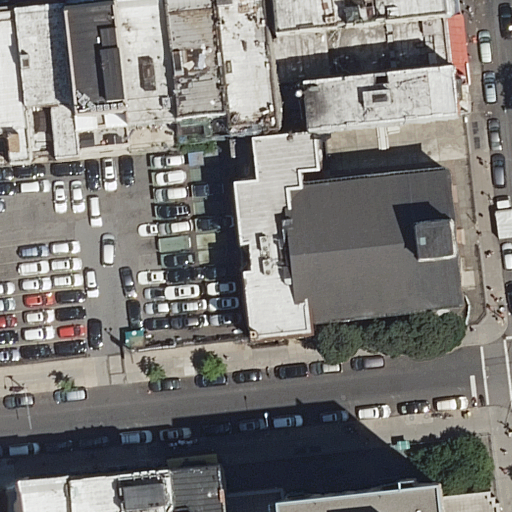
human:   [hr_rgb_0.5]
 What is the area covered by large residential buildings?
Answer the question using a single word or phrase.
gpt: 0m2

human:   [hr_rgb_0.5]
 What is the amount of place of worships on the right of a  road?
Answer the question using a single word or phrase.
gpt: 1

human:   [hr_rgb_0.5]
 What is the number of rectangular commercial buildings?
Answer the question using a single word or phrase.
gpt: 0

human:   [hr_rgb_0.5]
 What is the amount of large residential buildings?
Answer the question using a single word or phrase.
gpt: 0

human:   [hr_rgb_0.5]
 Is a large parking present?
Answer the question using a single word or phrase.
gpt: yes

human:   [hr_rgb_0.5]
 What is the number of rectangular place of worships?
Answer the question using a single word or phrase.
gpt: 0

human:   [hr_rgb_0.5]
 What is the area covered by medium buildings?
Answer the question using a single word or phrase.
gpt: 3869m2

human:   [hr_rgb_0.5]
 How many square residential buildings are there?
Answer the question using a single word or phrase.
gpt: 0

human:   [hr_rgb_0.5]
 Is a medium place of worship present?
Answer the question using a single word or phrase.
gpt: no

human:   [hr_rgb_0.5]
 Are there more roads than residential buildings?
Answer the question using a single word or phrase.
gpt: no

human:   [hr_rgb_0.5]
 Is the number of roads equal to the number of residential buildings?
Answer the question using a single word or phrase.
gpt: no

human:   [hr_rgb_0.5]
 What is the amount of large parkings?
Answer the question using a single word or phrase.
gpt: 1

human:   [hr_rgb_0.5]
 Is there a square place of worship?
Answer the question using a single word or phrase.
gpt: no

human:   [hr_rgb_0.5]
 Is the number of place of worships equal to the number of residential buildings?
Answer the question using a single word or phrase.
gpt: no

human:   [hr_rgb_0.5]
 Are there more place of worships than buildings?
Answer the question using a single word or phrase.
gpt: no

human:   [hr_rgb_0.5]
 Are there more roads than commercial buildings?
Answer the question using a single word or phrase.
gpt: yes

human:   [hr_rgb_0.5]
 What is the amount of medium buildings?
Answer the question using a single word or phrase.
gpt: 15

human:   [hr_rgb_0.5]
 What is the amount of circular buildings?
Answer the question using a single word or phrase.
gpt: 0

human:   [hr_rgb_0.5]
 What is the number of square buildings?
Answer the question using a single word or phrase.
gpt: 0

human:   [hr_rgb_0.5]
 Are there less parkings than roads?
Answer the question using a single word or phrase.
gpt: yes

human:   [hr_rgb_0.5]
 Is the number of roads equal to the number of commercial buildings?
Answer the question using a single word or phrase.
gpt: no

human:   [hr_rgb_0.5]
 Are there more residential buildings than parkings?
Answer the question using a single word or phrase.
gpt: yes

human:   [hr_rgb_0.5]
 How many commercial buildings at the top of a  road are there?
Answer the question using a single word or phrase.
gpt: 0

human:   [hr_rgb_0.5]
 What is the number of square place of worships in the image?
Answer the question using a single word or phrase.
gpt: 0

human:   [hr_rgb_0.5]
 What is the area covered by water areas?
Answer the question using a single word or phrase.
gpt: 0m2

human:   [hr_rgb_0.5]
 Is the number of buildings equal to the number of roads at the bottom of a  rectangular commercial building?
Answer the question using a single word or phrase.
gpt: no

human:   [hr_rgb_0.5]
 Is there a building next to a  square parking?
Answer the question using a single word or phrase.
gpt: no

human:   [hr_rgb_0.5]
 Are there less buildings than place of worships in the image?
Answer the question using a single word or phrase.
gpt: no

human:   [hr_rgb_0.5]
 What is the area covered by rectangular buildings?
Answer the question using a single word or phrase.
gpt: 2240m2

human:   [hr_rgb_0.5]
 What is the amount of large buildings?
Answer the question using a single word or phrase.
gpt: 1

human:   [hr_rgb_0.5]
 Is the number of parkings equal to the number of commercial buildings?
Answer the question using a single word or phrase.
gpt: no

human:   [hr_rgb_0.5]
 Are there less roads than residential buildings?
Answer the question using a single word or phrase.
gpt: yes

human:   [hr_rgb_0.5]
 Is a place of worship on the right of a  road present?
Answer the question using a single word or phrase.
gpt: yes

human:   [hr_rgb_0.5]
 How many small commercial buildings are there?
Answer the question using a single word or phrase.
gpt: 0

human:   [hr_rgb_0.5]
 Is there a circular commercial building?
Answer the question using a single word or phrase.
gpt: no

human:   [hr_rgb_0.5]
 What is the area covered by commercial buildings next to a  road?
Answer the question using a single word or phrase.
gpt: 0m2